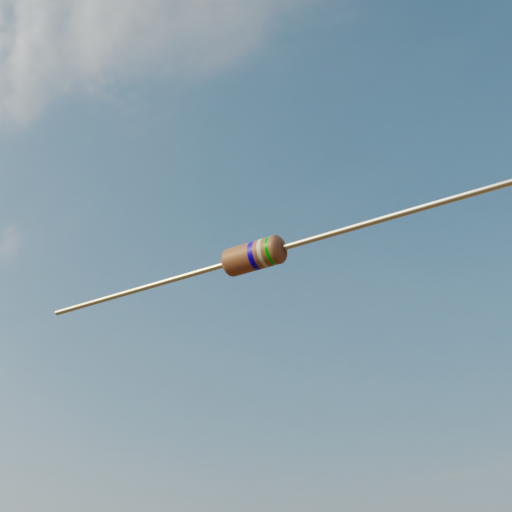
Resistor colour bands (in order): blue, silver, green